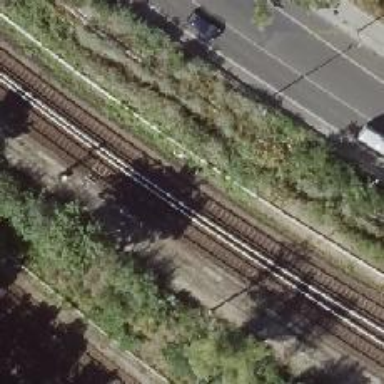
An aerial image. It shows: Railway signal.